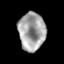
Tissue: prostate
Cell type: NK cells
Senescence score: 0.2636
Nuclear area (px): 993
Mean DAPI intensity: 163.67